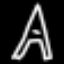
Label: The Eiffel Tower